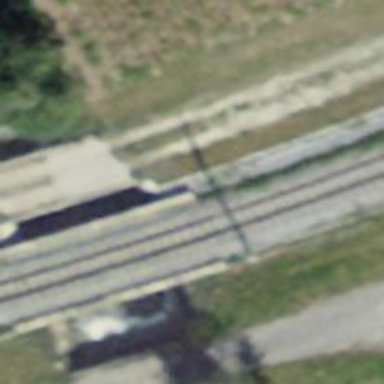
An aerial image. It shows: Narrow-gauge railway bridge with electrified contact lines and one track.